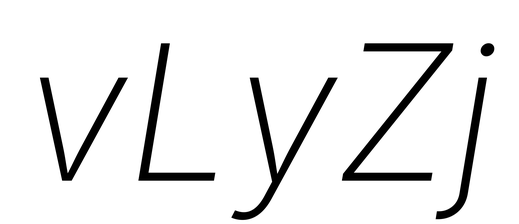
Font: Inter-Italic_ExtraLight_Italic